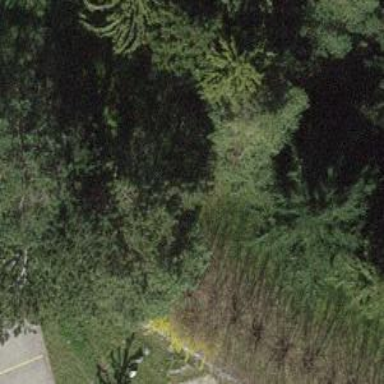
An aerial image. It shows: Urban tree with evergreen needle-leaved foliage.